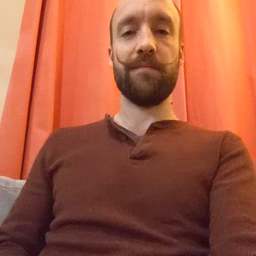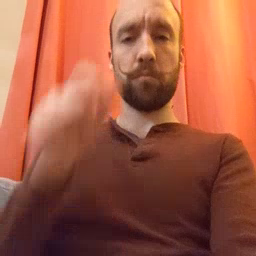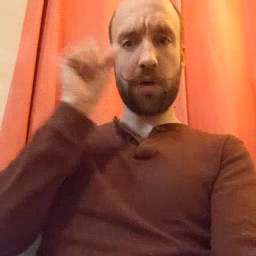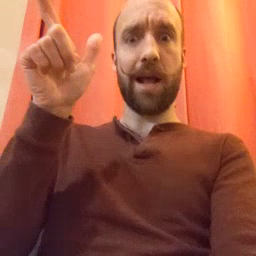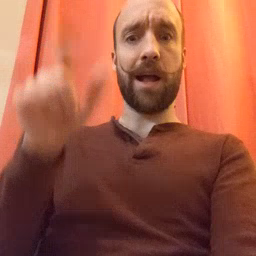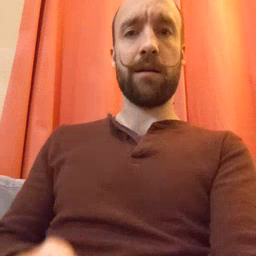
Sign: wake